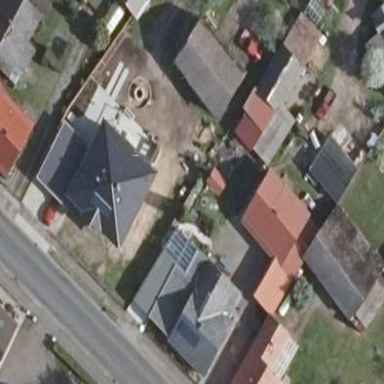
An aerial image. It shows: House with multiple parts.